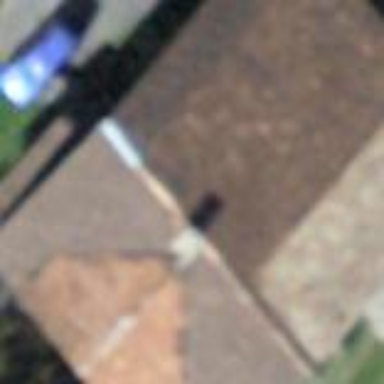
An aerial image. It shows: Farm building.